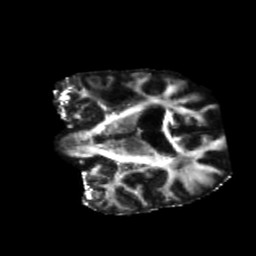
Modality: FA
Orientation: coronal
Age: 62
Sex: female
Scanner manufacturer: siemens
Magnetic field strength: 3 T
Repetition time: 5.25 s
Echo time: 0.08 s